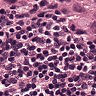
Metastatic tissue present: yes